Chest X-ray:
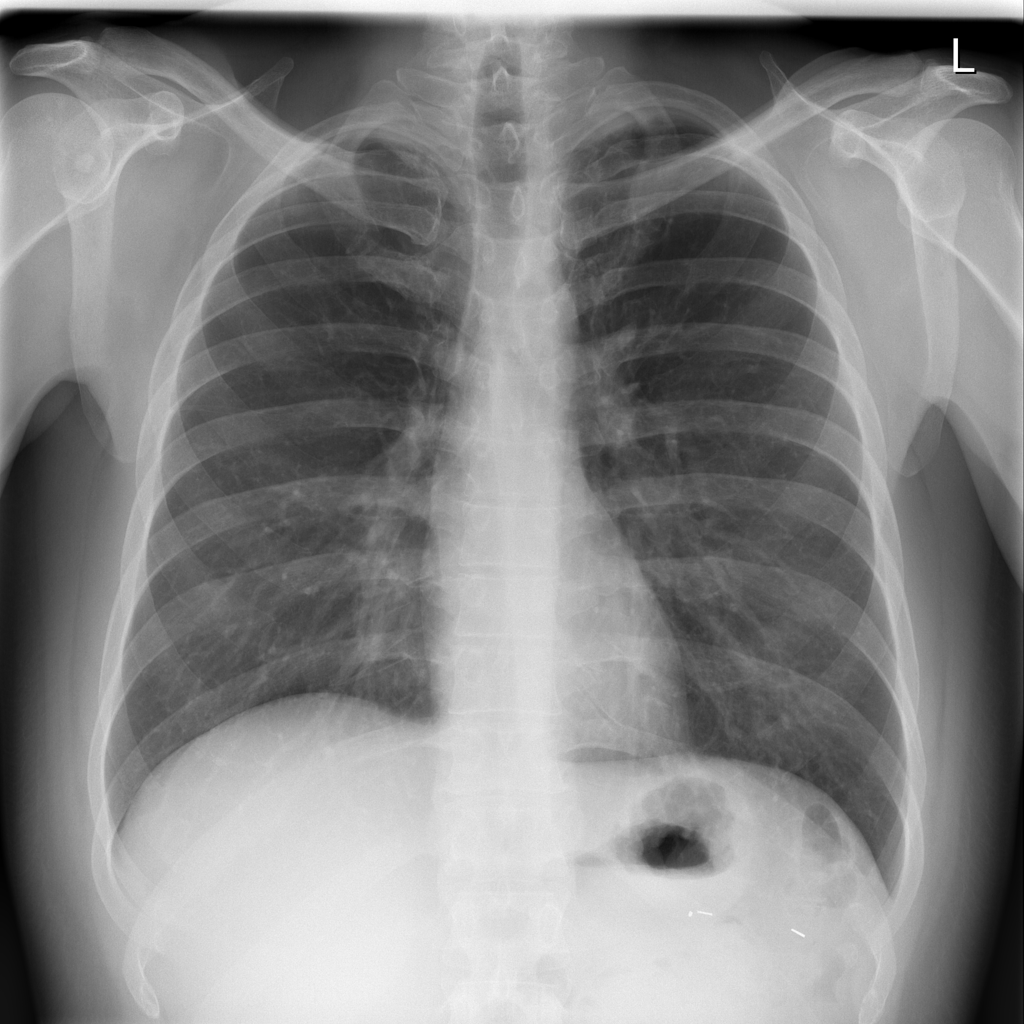
No abnormal finding: yes